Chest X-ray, PA view. Patient: 30 years old, sex M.
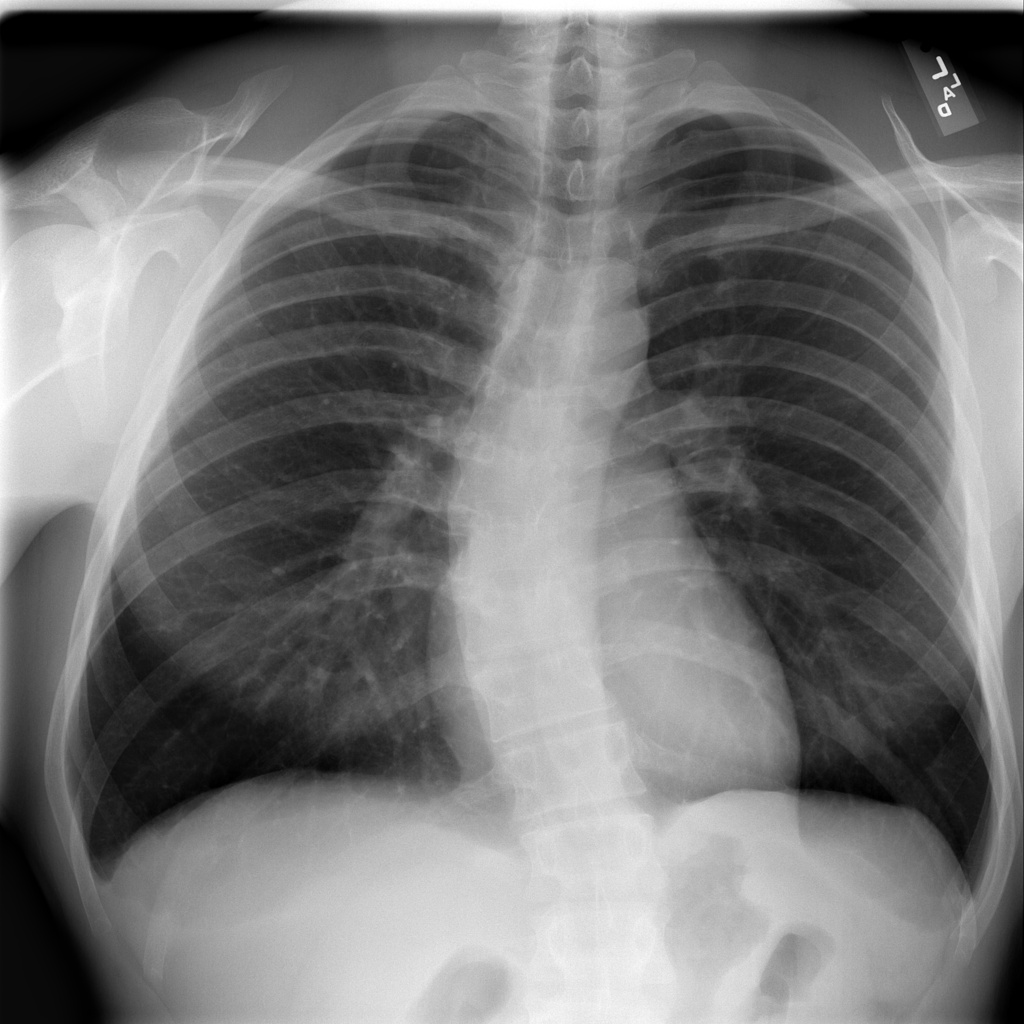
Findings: No Finding